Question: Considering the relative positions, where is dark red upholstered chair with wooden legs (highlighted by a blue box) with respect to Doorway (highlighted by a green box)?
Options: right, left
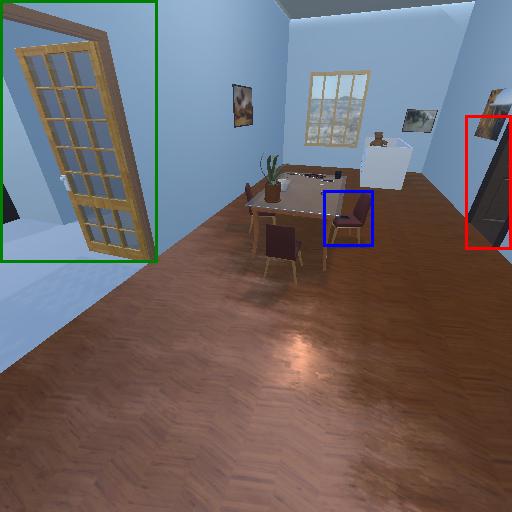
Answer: right